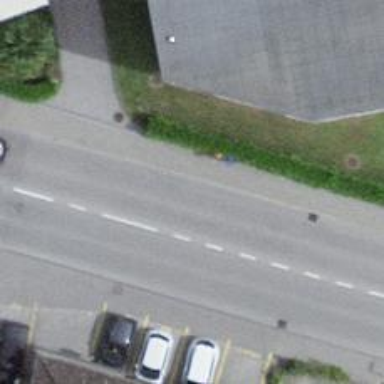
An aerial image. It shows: Bus stop along the road.